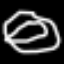
Label: donut